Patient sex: F
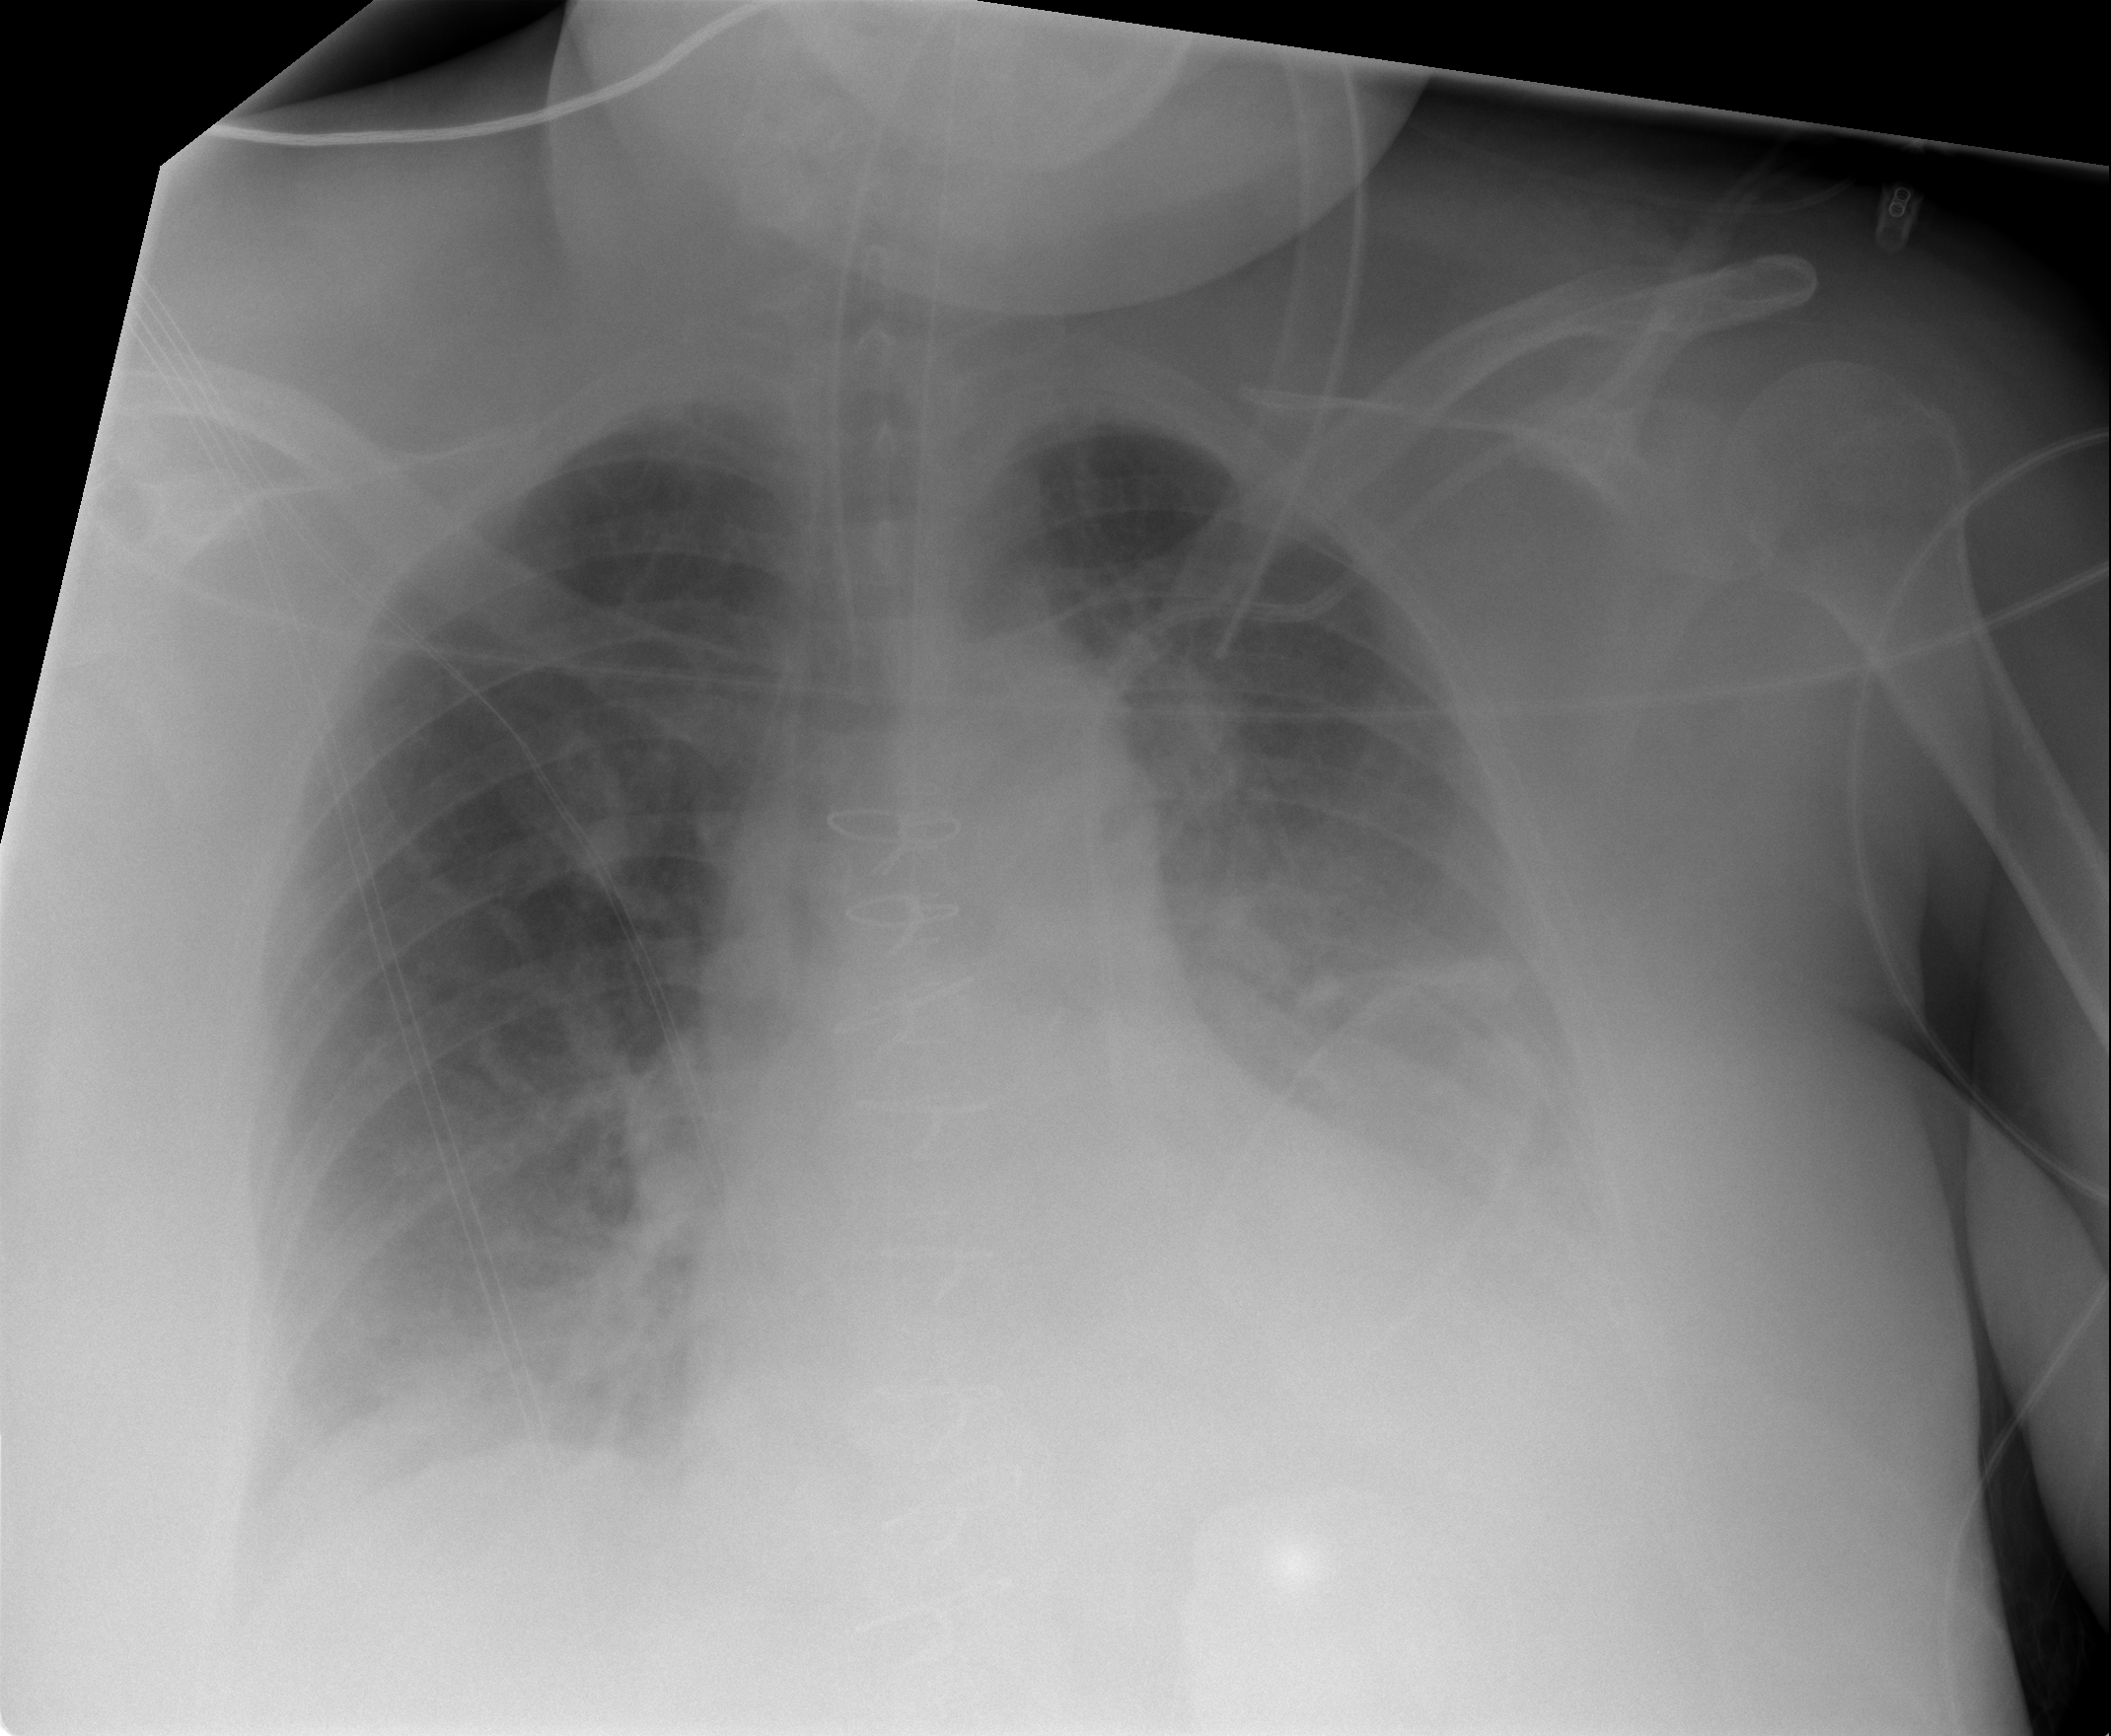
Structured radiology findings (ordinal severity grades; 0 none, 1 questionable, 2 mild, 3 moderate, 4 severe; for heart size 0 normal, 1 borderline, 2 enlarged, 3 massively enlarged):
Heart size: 2
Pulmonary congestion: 2
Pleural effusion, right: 2
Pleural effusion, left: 2
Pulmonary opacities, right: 2
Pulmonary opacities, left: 3
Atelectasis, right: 2
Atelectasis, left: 2